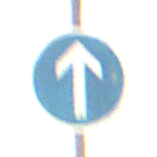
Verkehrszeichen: VorgeschriebeneFahrtrichtungGeradeaus
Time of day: Midday
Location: Outdoor (Beach)
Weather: PartlyCloudy
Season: NotSpecified
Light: Natural